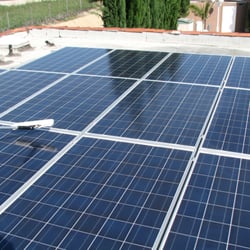
Label: Clean